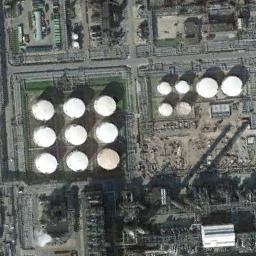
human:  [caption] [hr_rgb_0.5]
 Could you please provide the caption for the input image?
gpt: There are many storage tanks on the bare land .

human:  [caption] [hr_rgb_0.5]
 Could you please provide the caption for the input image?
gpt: Many buildings are next to storage tanks .

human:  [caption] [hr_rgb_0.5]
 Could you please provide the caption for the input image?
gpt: There are many neatly arranged storage tanks and many pipelines in the factory .

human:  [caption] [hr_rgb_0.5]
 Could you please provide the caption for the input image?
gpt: There are about ten storage tanks here .

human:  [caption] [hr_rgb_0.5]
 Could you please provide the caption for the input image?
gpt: There are some white storage tanks arranged neatly .